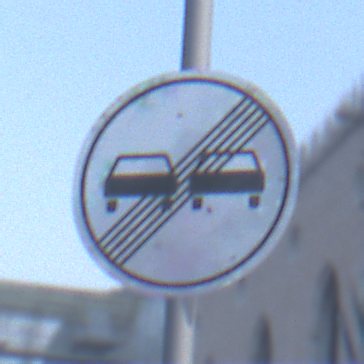
Verkehrszeichen: EndeUeberholverbot
Umgebung: Outdoor, Urban
Tageszeit: Dawn
Wetter: Clear
Licht: Natural
Jahreszeit: NotSpecified
Kontrast: LowContrast